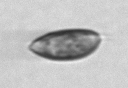
Label: Prorocentrum_triestinum